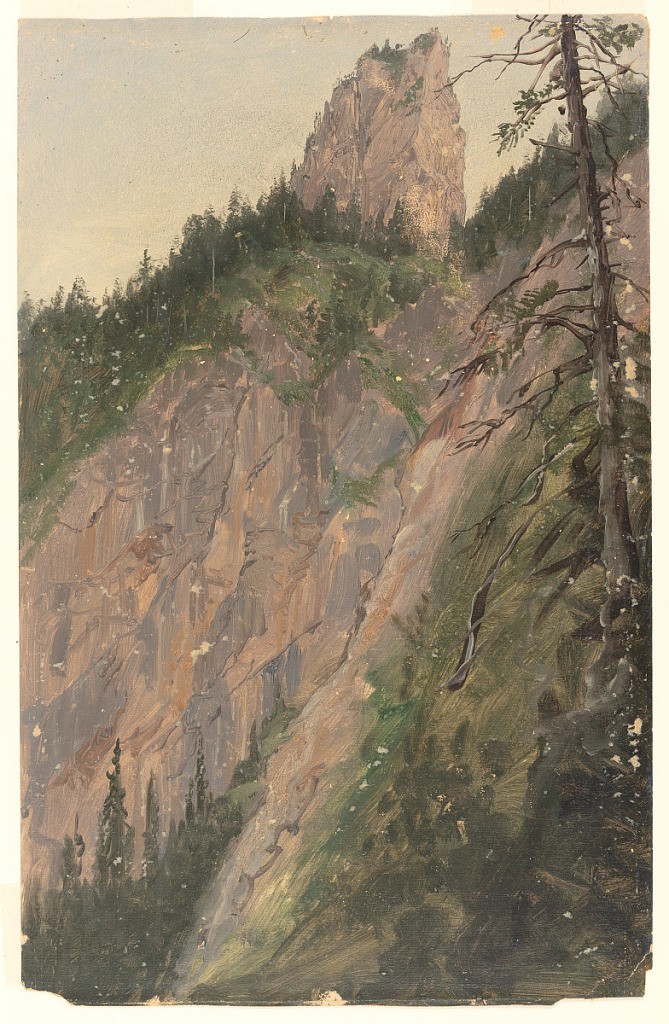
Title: Alpine Landscape
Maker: Frederic Edwin Church, American, 1826–1900
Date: June - August, 1868
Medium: Oil and graphite on tan paperboard
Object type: drawing
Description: Landscape study showing a view of a nearly vertical mountainside with a tall, sharp peak looming above it, likely located in the Bavarian Alps. In the foreground, a conifer tree frames the scene at right. The middle ground consists of a precipitous, rocky slope that leads to a wooded ridgeline. Above, a rugged, pyramidal pinnacle is visible in the background beyond the ridge.